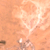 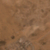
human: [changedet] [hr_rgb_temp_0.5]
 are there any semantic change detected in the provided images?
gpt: Nothing has changed.